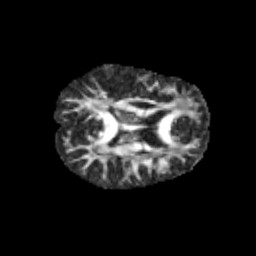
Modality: FA
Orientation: axial
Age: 9
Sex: female
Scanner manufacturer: siemens
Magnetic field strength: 3 T
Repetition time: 3.8 s
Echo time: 0.07 s